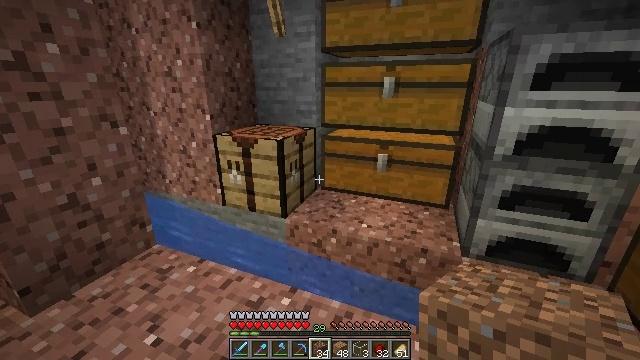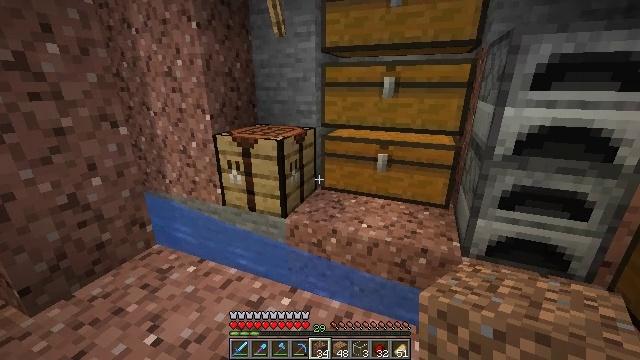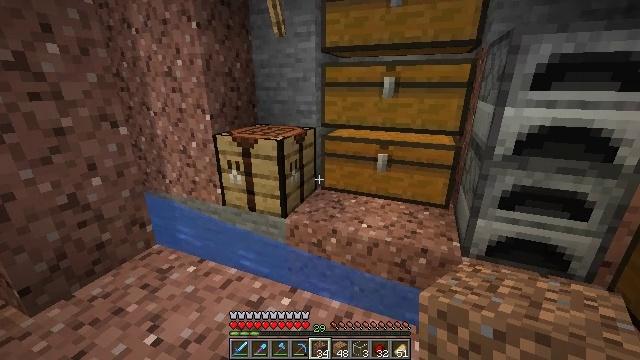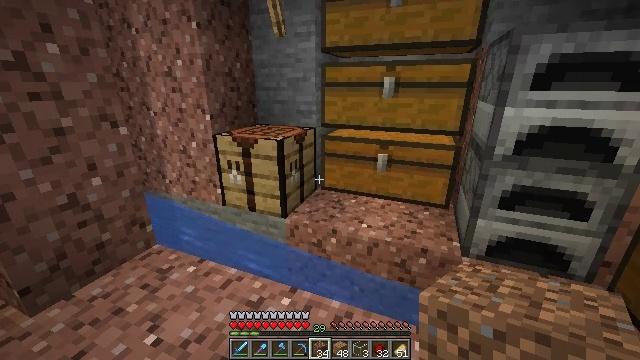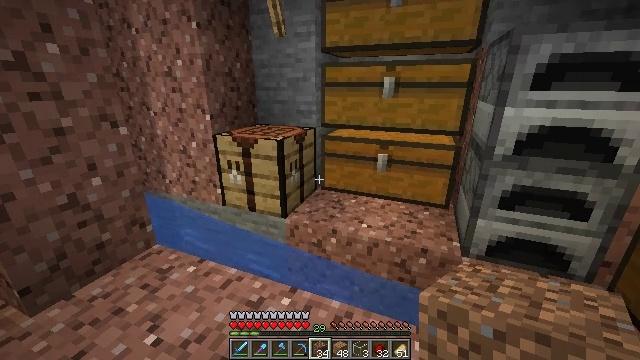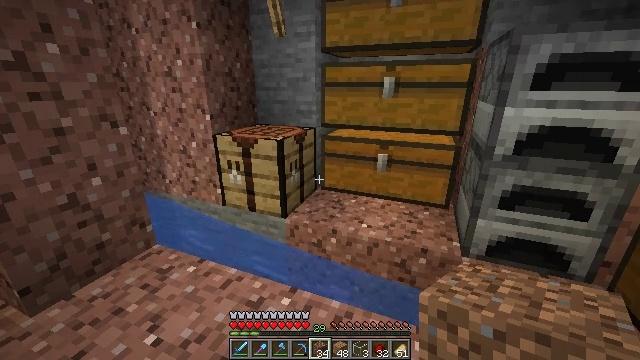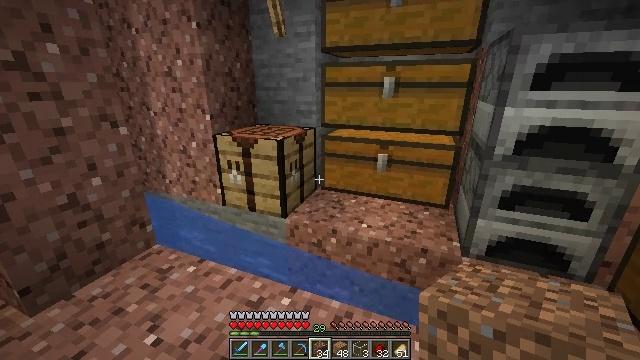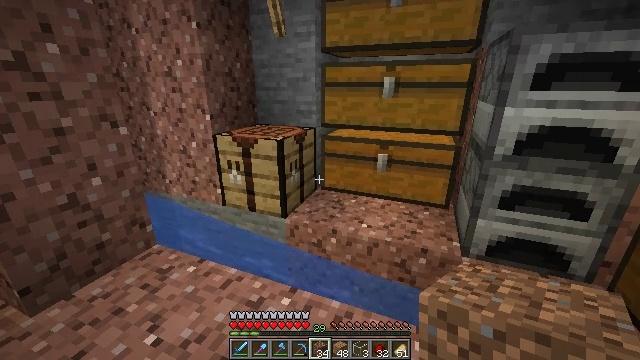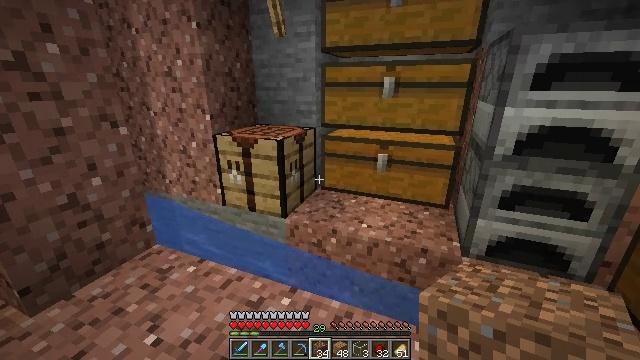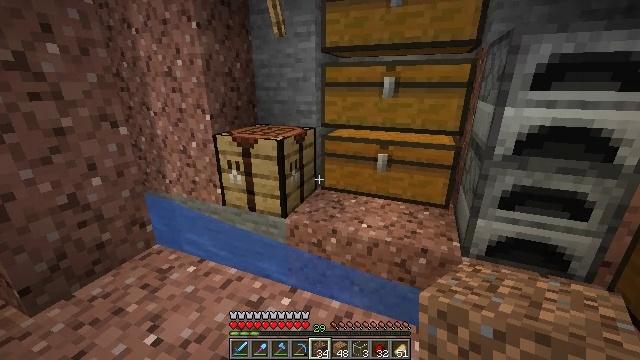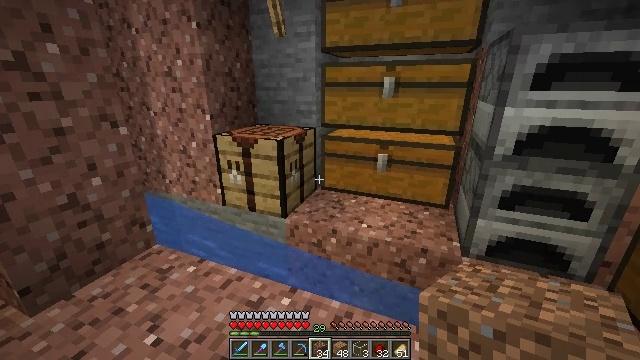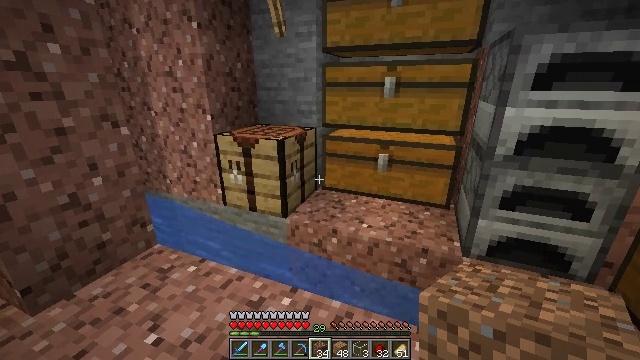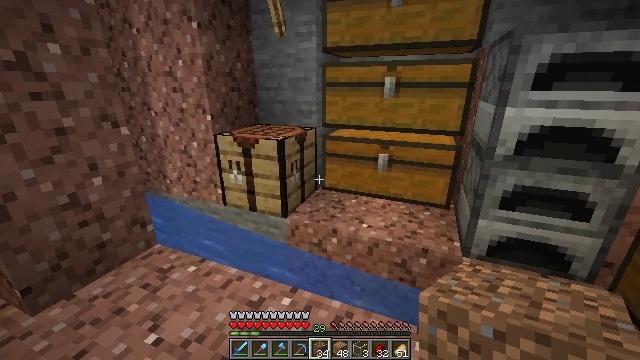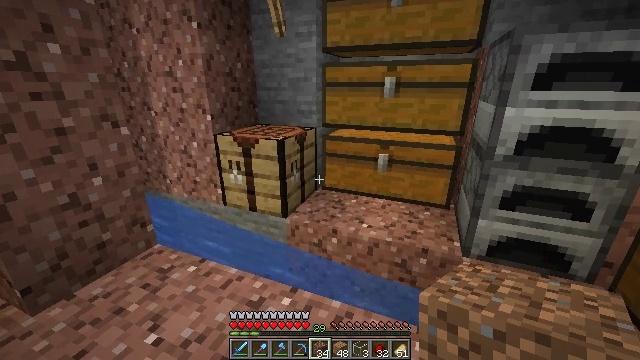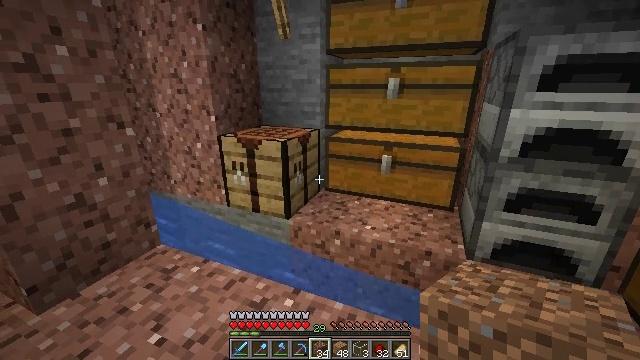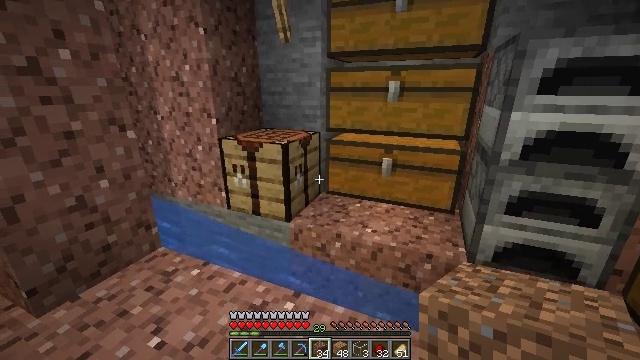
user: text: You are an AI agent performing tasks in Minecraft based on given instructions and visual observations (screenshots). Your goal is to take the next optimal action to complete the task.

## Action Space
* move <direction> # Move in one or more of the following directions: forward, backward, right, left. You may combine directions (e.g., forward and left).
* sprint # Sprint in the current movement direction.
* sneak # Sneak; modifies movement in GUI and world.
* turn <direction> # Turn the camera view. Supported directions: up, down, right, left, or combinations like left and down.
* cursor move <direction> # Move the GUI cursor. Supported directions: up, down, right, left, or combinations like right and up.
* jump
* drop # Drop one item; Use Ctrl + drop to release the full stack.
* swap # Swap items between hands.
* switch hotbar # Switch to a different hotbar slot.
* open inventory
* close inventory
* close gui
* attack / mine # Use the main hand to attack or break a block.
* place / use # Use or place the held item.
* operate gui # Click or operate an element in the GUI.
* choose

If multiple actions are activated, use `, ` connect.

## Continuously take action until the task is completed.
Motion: motion action
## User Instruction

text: Create a golden helmet in the crafting table.
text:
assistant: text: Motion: no_op
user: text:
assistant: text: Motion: no_op
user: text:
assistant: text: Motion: no_op
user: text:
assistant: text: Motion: no_op
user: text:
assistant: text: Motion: no_op
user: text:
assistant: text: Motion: no_op
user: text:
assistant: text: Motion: no_op
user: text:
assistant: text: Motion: no_op
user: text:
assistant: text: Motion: no_op
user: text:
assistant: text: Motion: no_op
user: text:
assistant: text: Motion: no_op
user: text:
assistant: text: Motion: no_op
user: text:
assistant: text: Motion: no_op
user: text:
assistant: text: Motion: no_op
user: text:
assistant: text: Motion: no_op
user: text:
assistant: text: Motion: turn up
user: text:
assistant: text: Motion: no_op
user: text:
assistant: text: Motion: no_op
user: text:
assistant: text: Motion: no_op
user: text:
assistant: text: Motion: no_op
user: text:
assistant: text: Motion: turn left
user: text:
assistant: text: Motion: turn left
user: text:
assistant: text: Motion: turn left
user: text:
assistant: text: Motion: turn left
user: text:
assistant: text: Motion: turn left
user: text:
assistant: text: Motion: no_op
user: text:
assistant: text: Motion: no_op
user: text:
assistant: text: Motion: no_op
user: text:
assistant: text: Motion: no_op
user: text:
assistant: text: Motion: no_op